Field crop: maize
Growth stage: 2
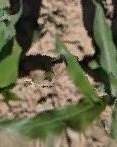
Species: maize